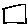
Label: square